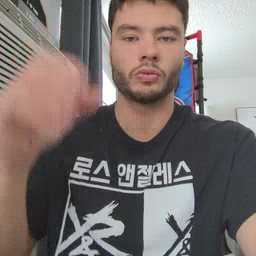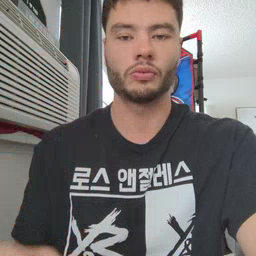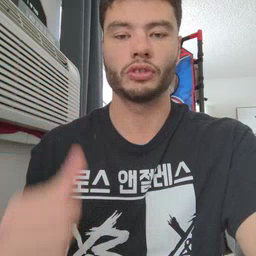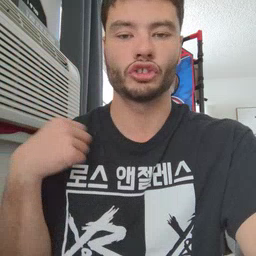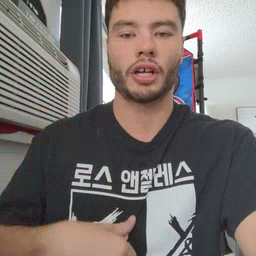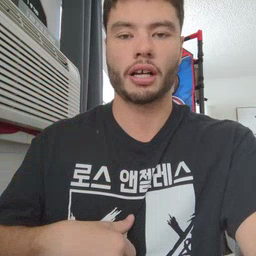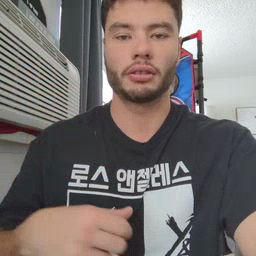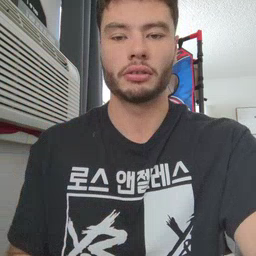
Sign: jacket